Question: When I run my application, my iPhone/iPad simulator only gives me 6 language choices (English, German, Japanese, Italian, Spanish, and Hungarian). After having Googled this it seems like there should be at least 18 language choices available.
I've reinstalled Xcode 4.3.1, and installed the iOS 5.1 simulator, and it has the same issues, same languages.
Does anyone know where these languages are defined, and why a simulator wouldn't have all available options? Google and the Apple Dev forums are of no help.

I decided to install the slightly older 5.0 simulator (instead of 5.1), and whenever I'm using the 5.0 simulator it appears I have all of the languages. If I switch back to the 5.1 simulator I still only have the 6 languages shown in the above screenshot.
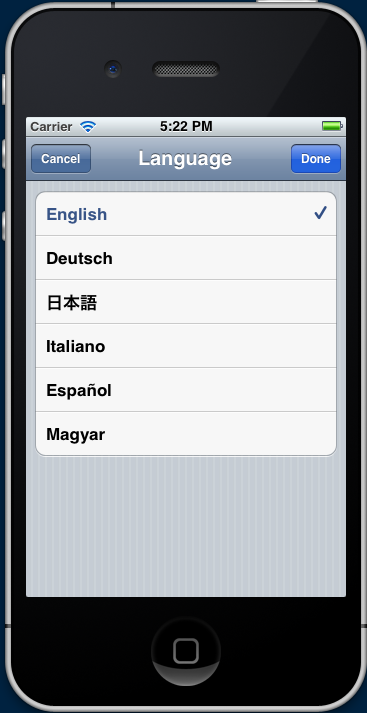
Answer: Based on information in the answer posted the user named idz, located in this same question, I was able to figure out how to fix this.
I was using 5.1, I had to install the previous version of my simulator (5.0), then locate the language directories from 5.0 and copy them into the proper location for 5.1, and then restart the iPhone Simulator. Here are some detailed steps:
1. Locate the language .lproj directores for the 5.0 simulator. /Applications/Xcode-4.3.3.app/Contents/Developer/Platforms/iPhoneSimulator.platform/Developer/SDKs/iPhoneSimulator5.0.sdk/System/Library/PrivateFrameworks/Preferences.framework/
2. Within this folder you will see many folders with the .lproj extension, e.g. English.lproj. Copy all of the .lproj folders that you find here.
3. Locate the folder with the .lproj directories for the 5.1 simulator. /Applications/Xcode-4.3.3.app/Contents/Developer/Platforms/iPhoneSimulator.platform/Developer/SDKs/iPhoneSimulator5.1.sdk/System/Library/PrivateFrameworks/Preferences.framework/
4. Paste the folders you copied into this directory. I chose not to overwrite any existing folders when I did this.
5. Restart your iPhone Simulator.
6. Make sure your iPhone Simulator is set to 5.1. While the iPhone Simulator is selected, go to Hardware -> Version -> 5.1. Now when you go to choose the language for the simulator you should have all of the languages available that you copied over from the 5.0 folder.
Alternatively some have said that you might be able to fix this by simply uninstalling the Xcode SDK and reinstalling it, but I've found this way to be much faster.
I submitted a bug report to Apple for this, and after a week had no response. I've directed them to this page for the fix to the problem, but I'm still not sure how this happened in the first place.